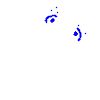
Particle: electron